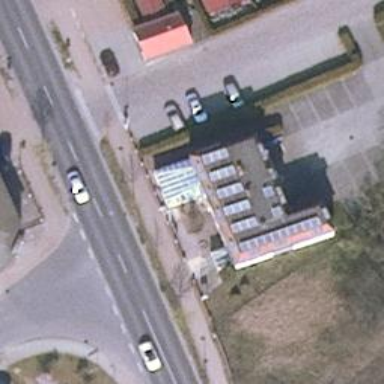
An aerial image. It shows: Bank.